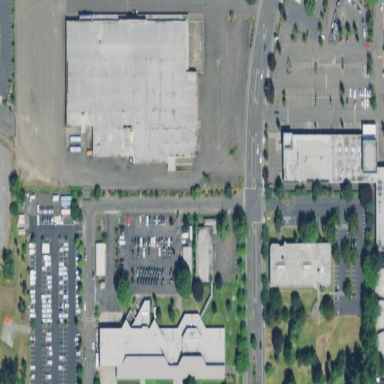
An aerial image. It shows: Building.